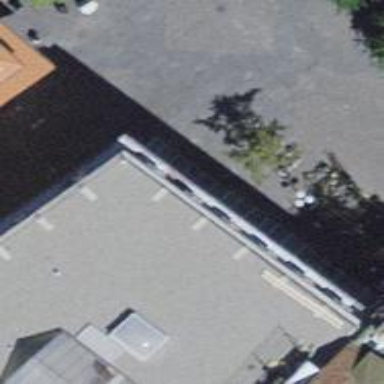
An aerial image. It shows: Clothing store.